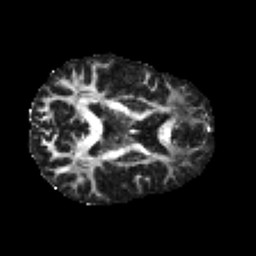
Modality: FA
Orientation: axial
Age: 34
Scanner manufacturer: philips
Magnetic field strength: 3 T
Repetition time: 8.6 s
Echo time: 0.127 s